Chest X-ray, PA view. Patient: 50 years old, sex M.
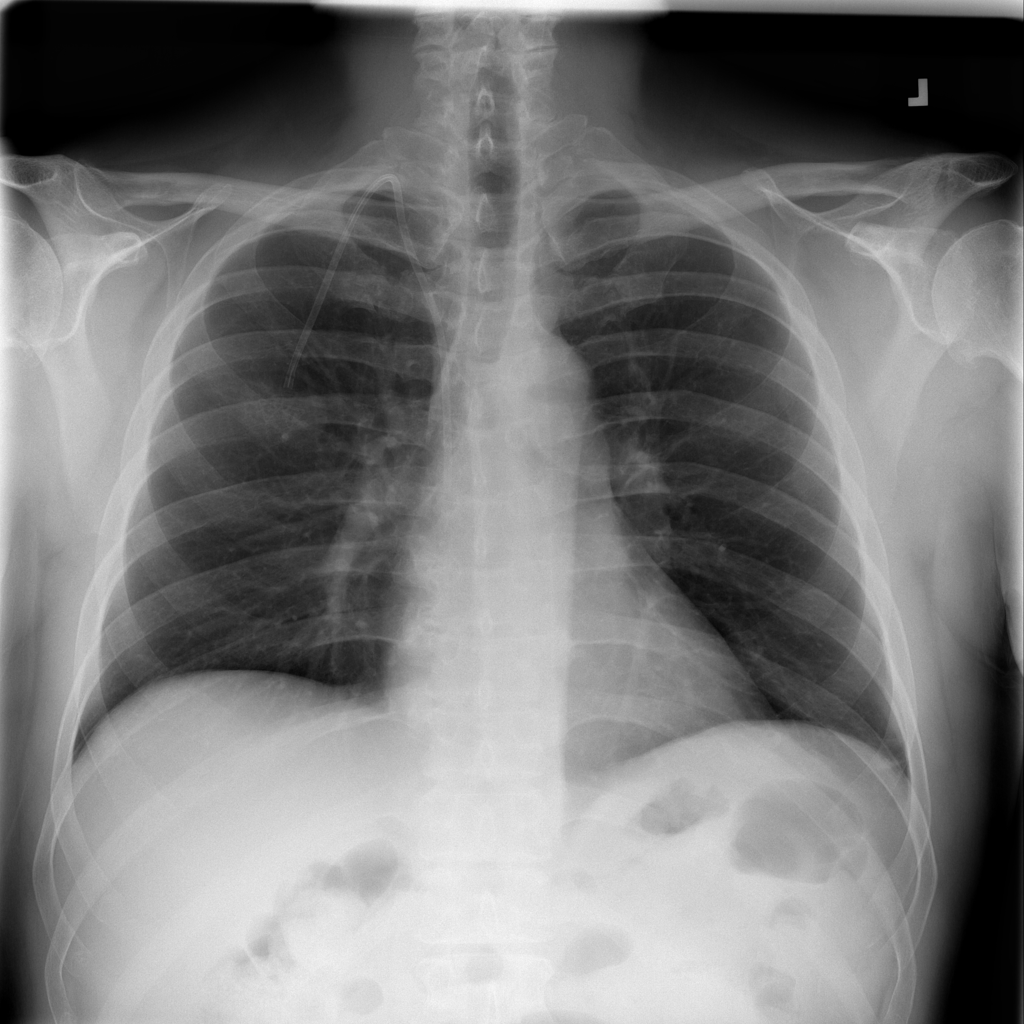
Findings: Infiltration